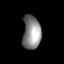
Tissue: lung
Cell type: Fibroblasts
Senescence score: 0.5761
Nuclear area (px): 598
Mean DAPI intensity: 137.577